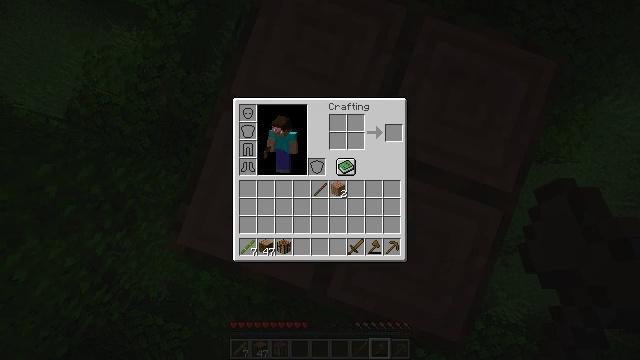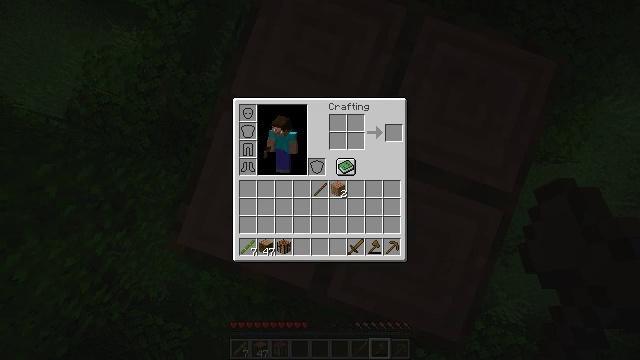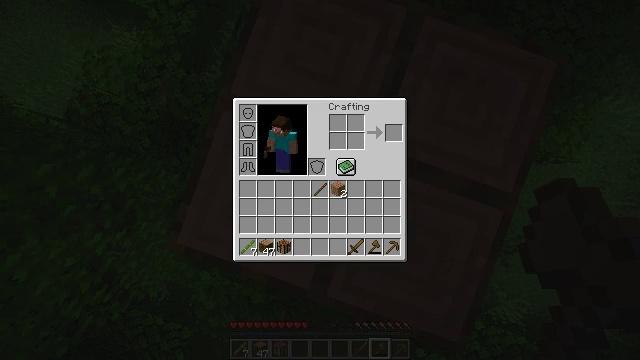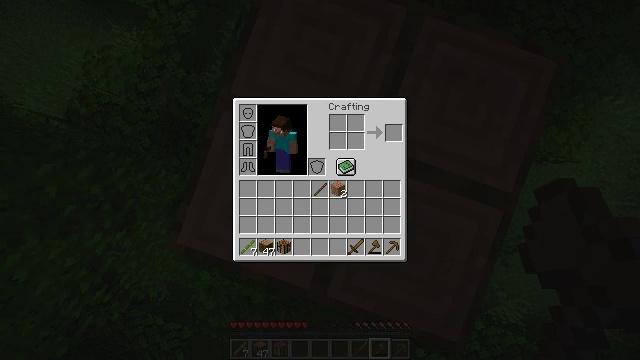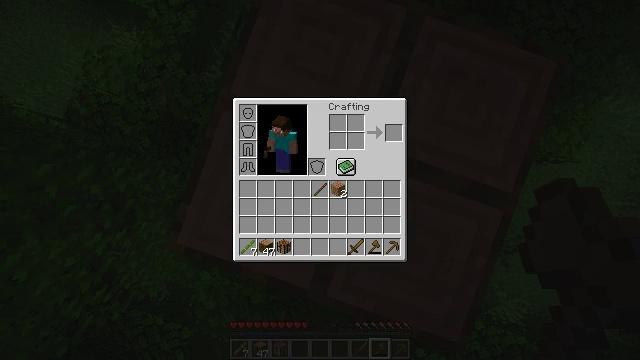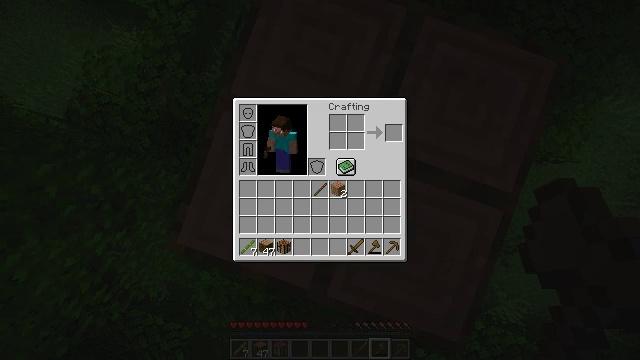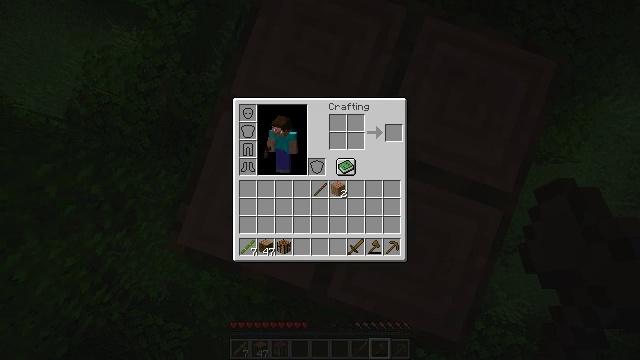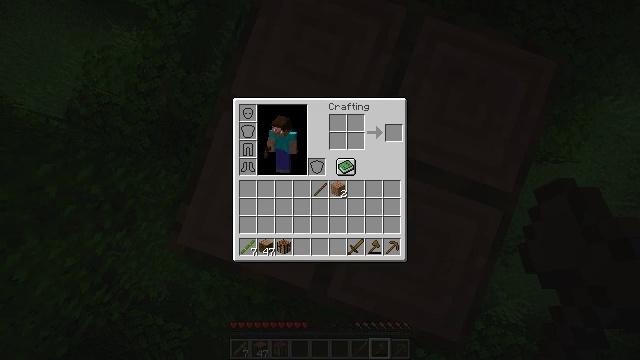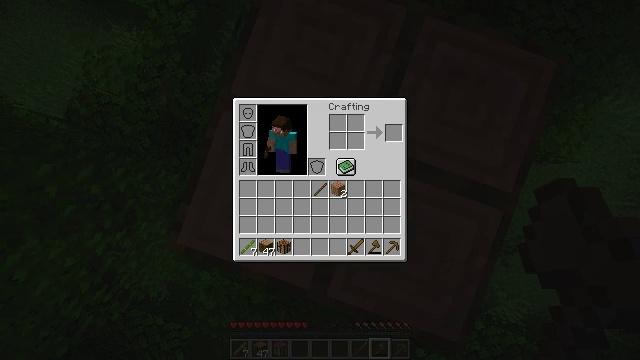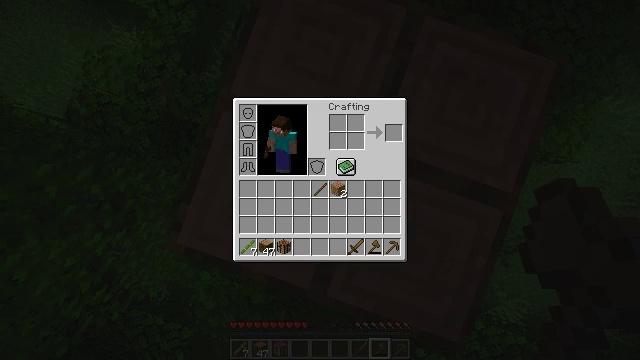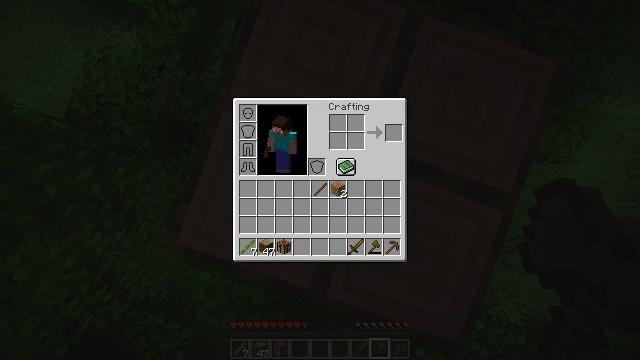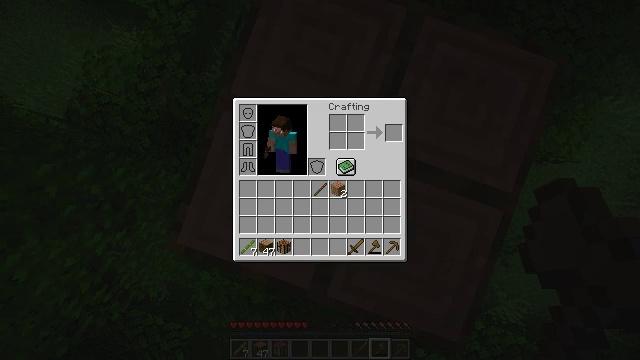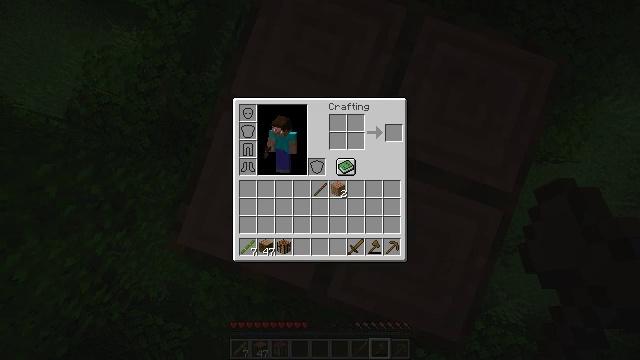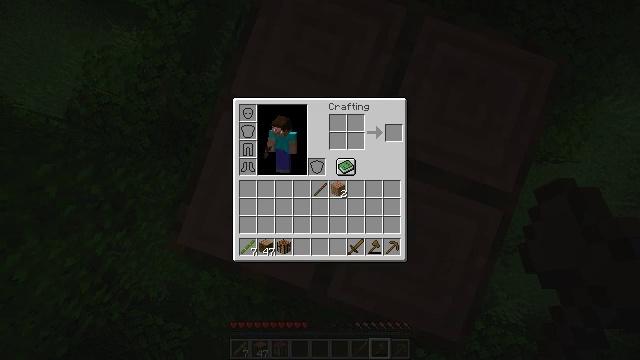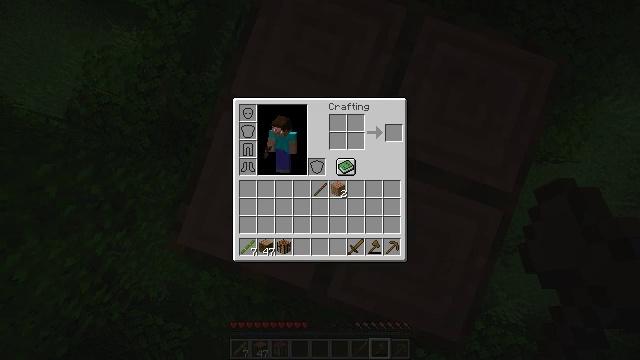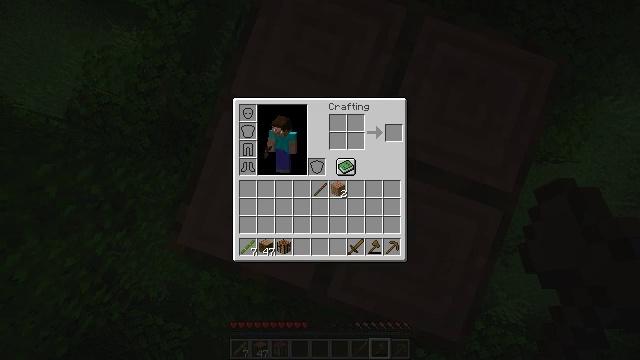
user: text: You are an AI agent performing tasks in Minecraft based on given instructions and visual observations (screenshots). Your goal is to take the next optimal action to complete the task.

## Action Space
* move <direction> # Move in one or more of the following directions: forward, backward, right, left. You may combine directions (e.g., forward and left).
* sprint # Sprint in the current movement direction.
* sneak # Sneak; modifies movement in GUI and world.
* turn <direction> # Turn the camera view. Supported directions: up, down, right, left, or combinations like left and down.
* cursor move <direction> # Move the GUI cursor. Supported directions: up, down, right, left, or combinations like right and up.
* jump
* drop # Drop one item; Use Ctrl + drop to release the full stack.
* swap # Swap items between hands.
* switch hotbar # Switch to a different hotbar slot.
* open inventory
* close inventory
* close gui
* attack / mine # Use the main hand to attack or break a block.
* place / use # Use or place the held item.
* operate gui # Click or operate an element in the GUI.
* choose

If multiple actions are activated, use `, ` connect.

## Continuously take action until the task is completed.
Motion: motion action
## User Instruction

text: Chop down a jungle log from the jungle tree.
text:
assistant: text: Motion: no_op
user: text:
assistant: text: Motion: no_op
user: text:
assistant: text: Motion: no_op
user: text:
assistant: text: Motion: no_op
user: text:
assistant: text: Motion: no_op
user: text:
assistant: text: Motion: no_op
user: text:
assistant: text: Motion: no_op
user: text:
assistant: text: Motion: no_op
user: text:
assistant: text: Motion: no_op
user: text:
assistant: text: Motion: no_op
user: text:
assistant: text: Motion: no_op
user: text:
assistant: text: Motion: no_op
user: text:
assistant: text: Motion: no_op
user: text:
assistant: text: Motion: no_op
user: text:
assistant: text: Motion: no_op
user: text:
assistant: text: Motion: no_op
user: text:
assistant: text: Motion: no_op
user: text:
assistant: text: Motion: no_op
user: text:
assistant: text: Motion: no_op
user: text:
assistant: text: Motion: no_op
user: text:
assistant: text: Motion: no_op
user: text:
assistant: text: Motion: no_op
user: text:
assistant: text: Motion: no_op
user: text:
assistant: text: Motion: no_op
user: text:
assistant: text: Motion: no_op
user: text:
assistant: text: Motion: no_op
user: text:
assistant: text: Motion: no_op
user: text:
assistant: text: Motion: no_op
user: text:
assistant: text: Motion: no_op
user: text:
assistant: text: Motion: no_op